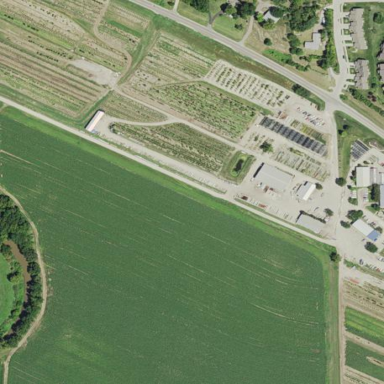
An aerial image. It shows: Plant nursery specializing in trees.